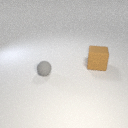
large brown rubber cube behind small gray rubber sphere